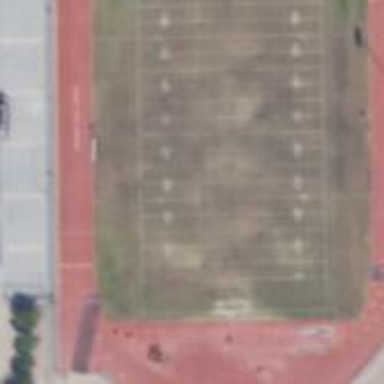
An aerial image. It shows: Pitch for American football.